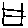
Label: square